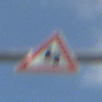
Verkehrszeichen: DoppelkurveZunaechstLinks
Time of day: MorningAfternoon
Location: Outdoor (Suburban)
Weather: PartlyCloudy
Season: NotSpecified
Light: Natural